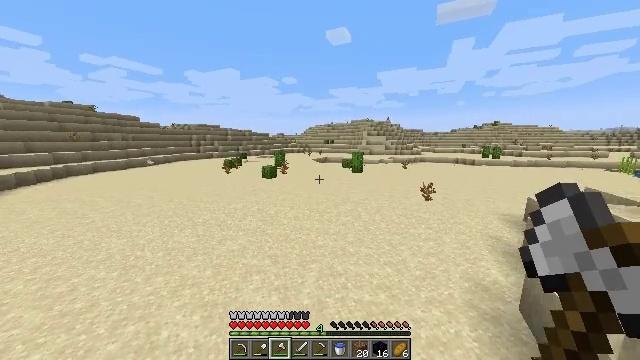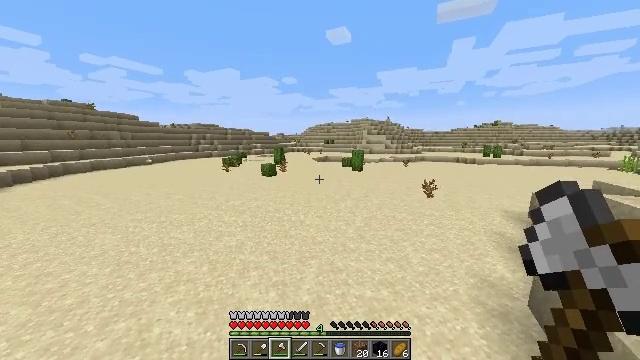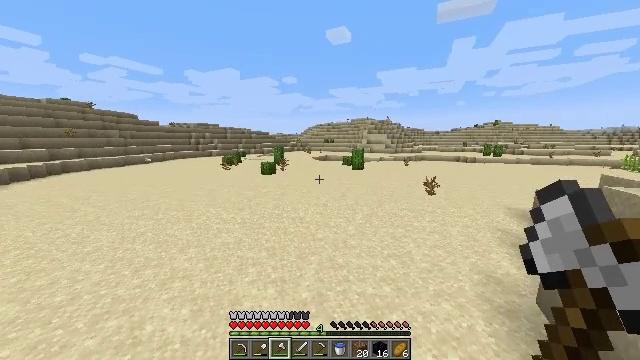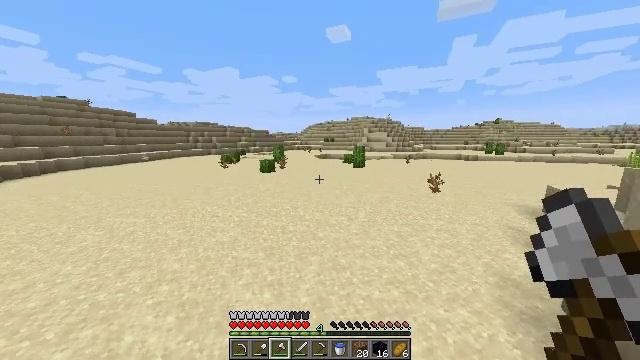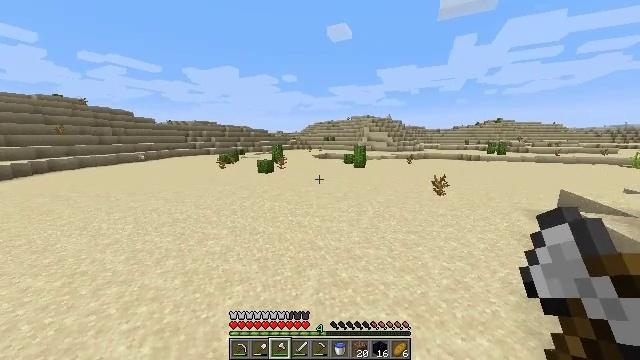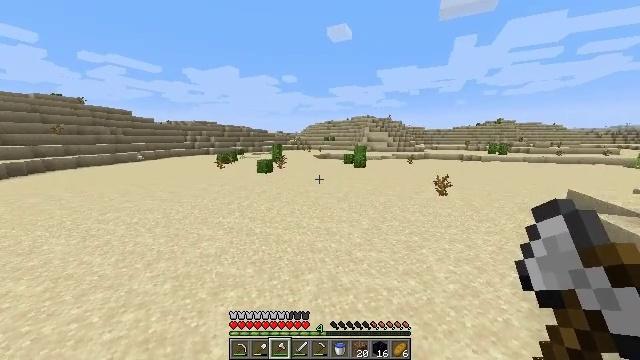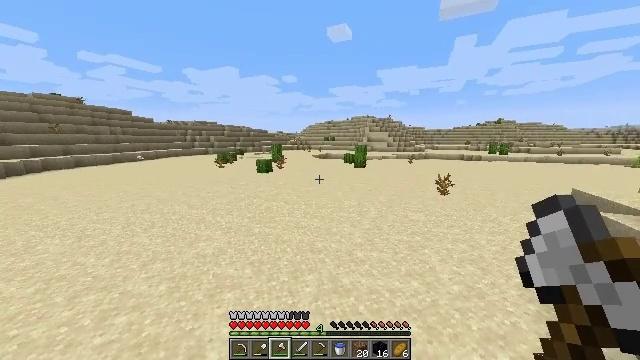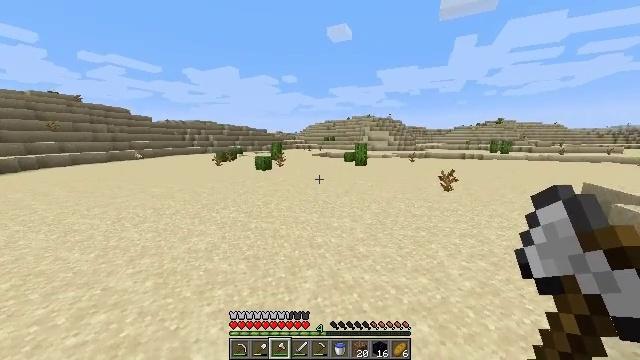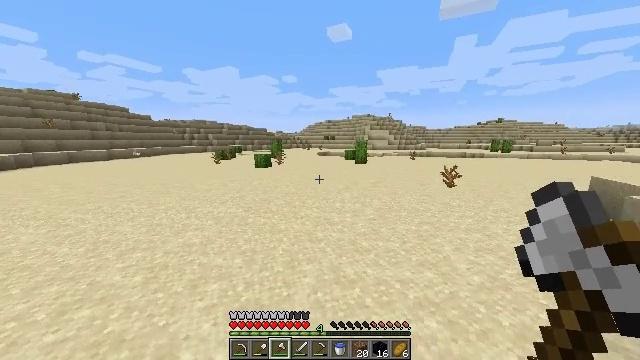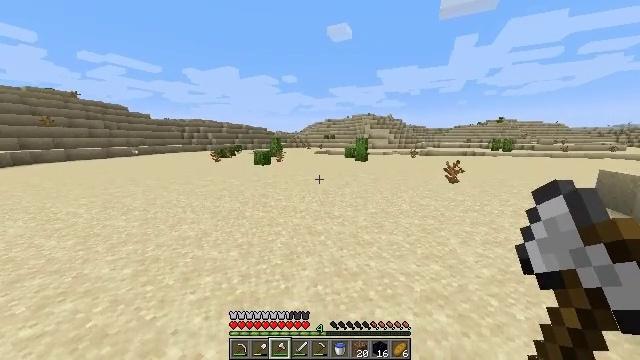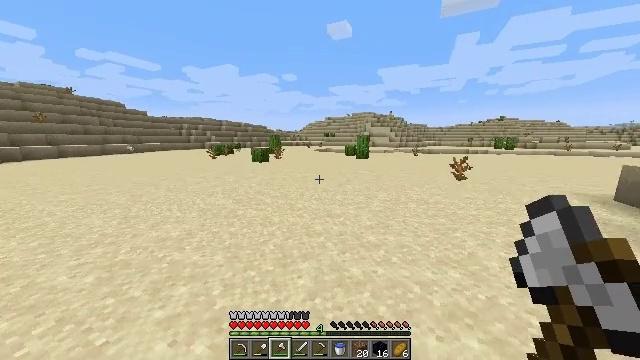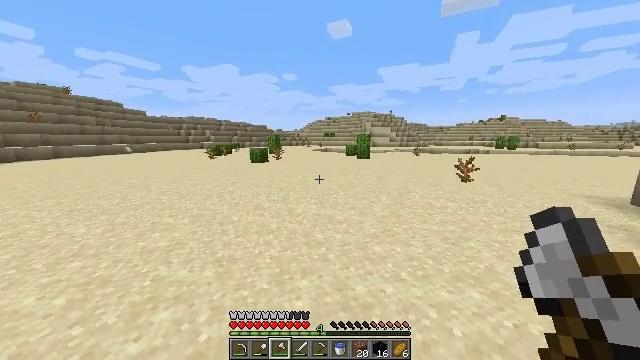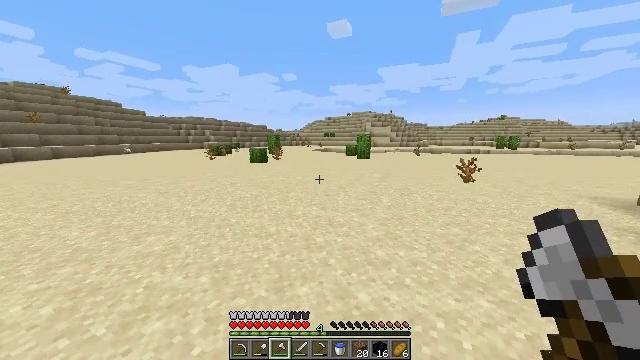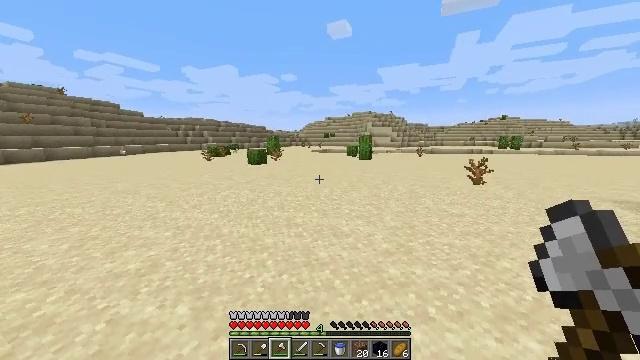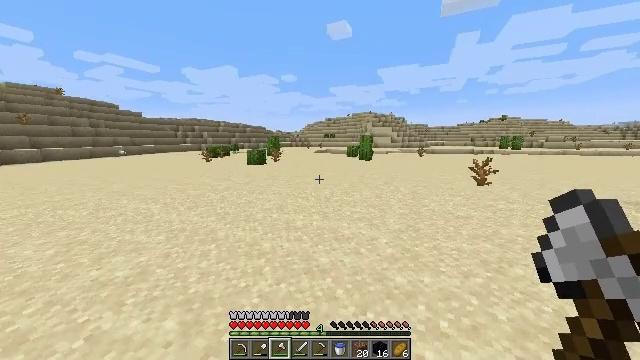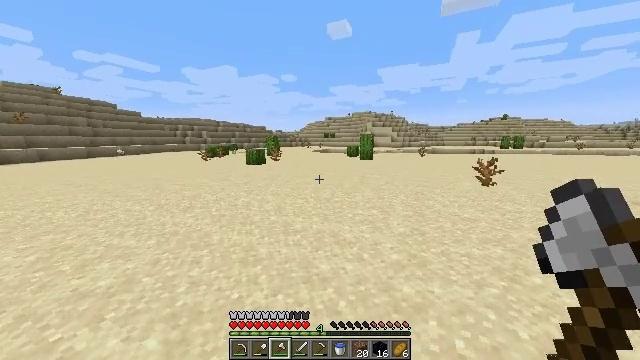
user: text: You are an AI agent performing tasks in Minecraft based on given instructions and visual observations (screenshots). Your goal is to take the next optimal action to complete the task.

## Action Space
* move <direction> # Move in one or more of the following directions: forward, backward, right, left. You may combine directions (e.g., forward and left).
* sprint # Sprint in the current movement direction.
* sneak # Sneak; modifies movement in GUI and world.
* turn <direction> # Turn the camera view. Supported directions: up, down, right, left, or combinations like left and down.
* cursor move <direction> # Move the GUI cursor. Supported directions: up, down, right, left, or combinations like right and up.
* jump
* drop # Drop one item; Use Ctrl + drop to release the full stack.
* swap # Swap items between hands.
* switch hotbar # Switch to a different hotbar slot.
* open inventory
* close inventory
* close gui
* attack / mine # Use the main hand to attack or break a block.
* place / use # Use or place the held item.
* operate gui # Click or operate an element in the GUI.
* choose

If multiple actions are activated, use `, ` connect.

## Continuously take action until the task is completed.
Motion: motion action
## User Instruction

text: Kill the rabbit.
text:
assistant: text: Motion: move forward, sprint
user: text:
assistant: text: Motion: move forward, sprint
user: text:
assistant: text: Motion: move forward, sprint
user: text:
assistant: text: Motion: move forward, sprint
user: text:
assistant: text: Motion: move forward, sprint
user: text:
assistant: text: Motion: move forward, sprint
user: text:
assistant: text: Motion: move forward, sprint
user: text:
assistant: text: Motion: move forward, sprint
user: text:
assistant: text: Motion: move forward, sprint
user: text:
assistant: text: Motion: move forward, sprint
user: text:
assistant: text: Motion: move forward, sprint
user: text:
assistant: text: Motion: move forward, sprint
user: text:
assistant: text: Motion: move forward, sprint
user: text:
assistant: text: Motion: move forward, sprint
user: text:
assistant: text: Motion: move forward, sprint
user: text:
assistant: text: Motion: move forward, sprint
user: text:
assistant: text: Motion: move forward, sprint
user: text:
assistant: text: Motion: move forward, sprint
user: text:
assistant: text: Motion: move forward, sprint
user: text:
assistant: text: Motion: move forward, sprint
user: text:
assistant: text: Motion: move forward, sprint, jump
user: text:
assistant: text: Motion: move forward, sprint, jump
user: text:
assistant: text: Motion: move forward, sprint, jump
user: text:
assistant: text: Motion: move forward, sprint, jump
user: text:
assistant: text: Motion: move forward, sprint, jump
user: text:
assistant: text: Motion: move forward, sprint, jump
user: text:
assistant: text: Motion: move forward, sprint, jump
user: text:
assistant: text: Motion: move forward, sprint, jump
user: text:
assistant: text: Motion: move forward, sprint, jump
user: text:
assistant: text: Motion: move forward, sprint, jump